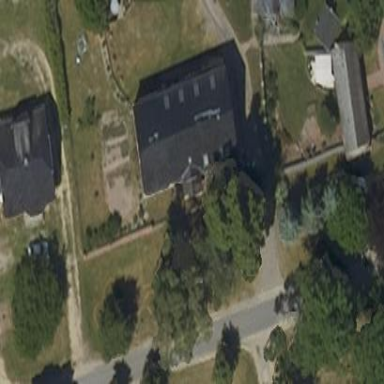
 oriented along the structure. The roof is dark grey in color."